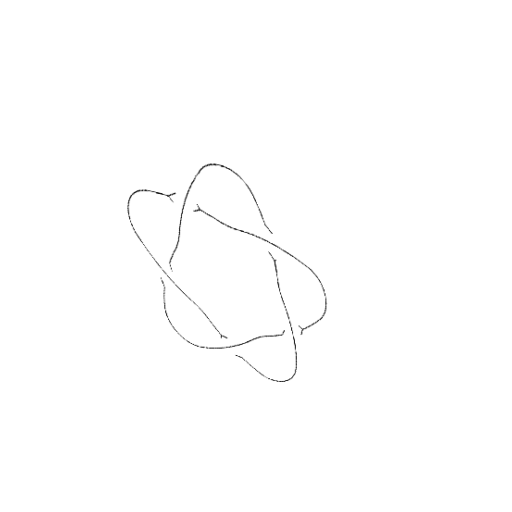
Crossing number: 5